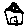
Label: house